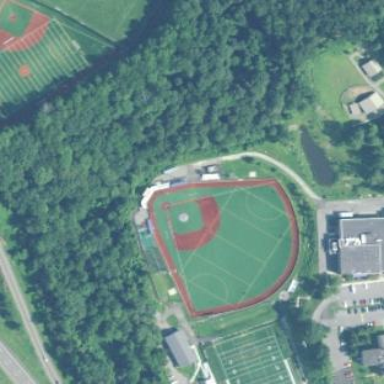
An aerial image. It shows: Baseball pitch for leisure land activities.